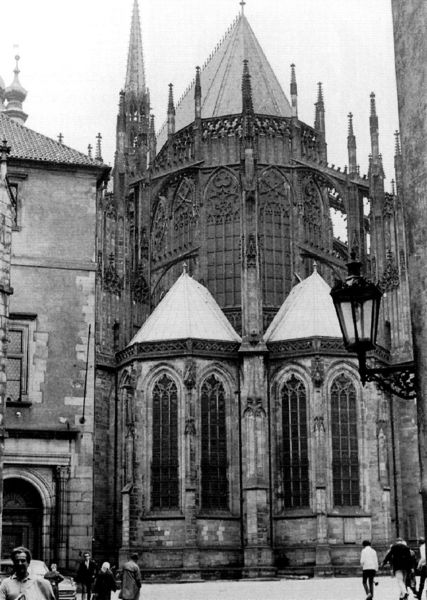
Titel: Veitsdom in Prag
Standort: Prag, Veitsdom (EU - Tschechische Republik)
Schlagwörter: himmel, weiß, stadt, grau, schwarz, leute, kirche, spazieren, foto, fotografie, krabbe, dom, rückseite, schwarz-weiss, photo, von hinten, gotisch, spitzbogen, apsis, photografie, strebepfeiler, filiale